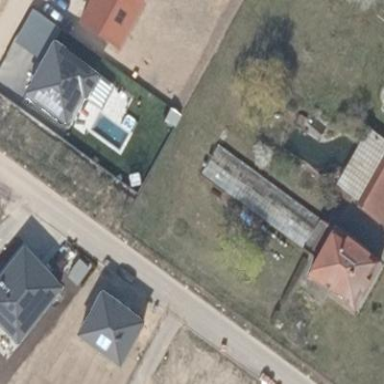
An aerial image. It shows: Greenhouse.